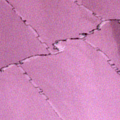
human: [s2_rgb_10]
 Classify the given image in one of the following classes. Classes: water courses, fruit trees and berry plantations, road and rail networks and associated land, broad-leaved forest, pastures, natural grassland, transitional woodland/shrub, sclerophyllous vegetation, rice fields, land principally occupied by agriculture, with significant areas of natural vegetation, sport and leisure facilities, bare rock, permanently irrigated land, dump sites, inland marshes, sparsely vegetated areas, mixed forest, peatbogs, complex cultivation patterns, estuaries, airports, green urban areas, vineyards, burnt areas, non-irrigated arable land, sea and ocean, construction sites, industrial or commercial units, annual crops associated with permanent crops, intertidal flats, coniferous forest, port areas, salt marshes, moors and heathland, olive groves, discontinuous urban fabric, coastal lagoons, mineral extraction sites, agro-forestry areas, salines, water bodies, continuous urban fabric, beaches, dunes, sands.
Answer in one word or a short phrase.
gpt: sea and ocean